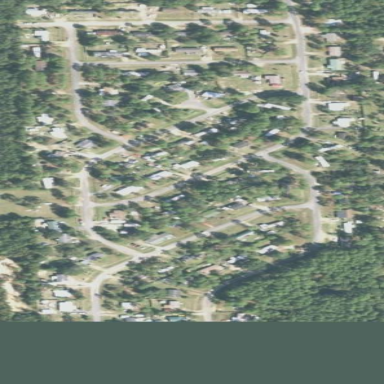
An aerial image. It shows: Residential area designated as trailer park.